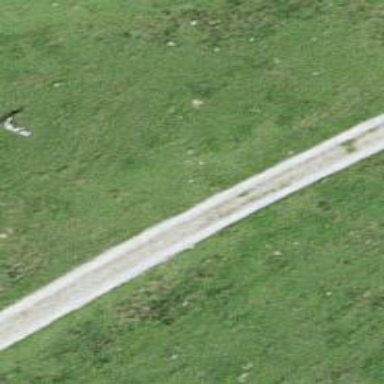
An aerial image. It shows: Gravel track with grade 2 tracktype.